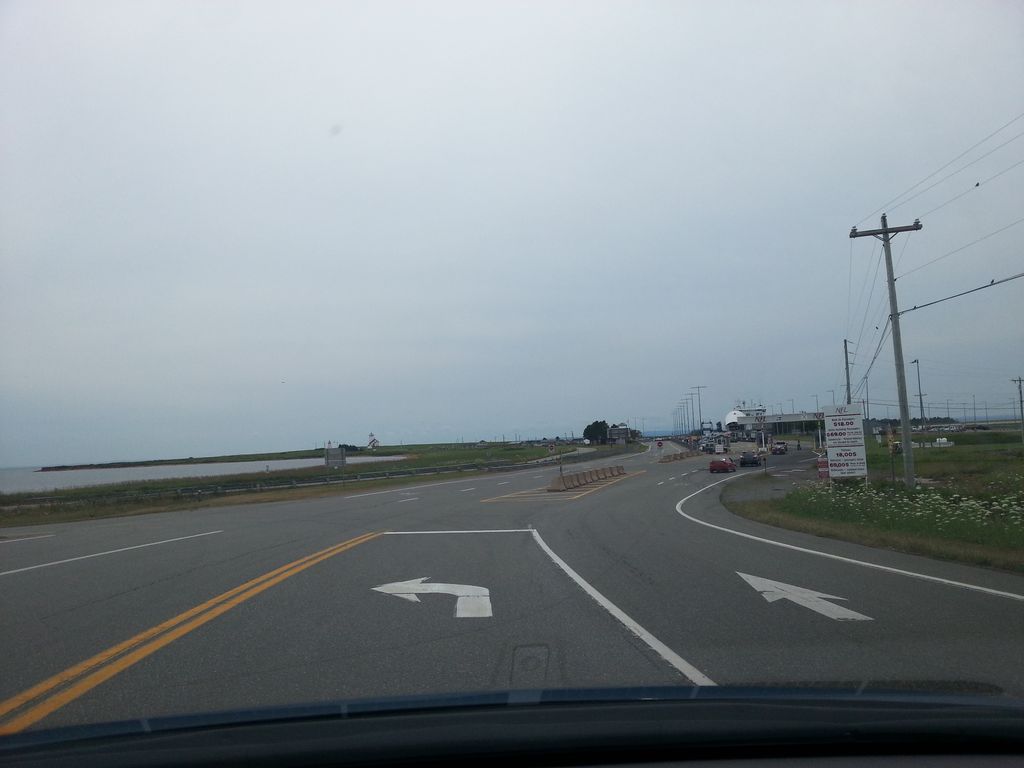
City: charlottetown